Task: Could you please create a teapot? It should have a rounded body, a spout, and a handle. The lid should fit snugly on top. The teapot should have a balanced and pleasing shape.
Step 28:
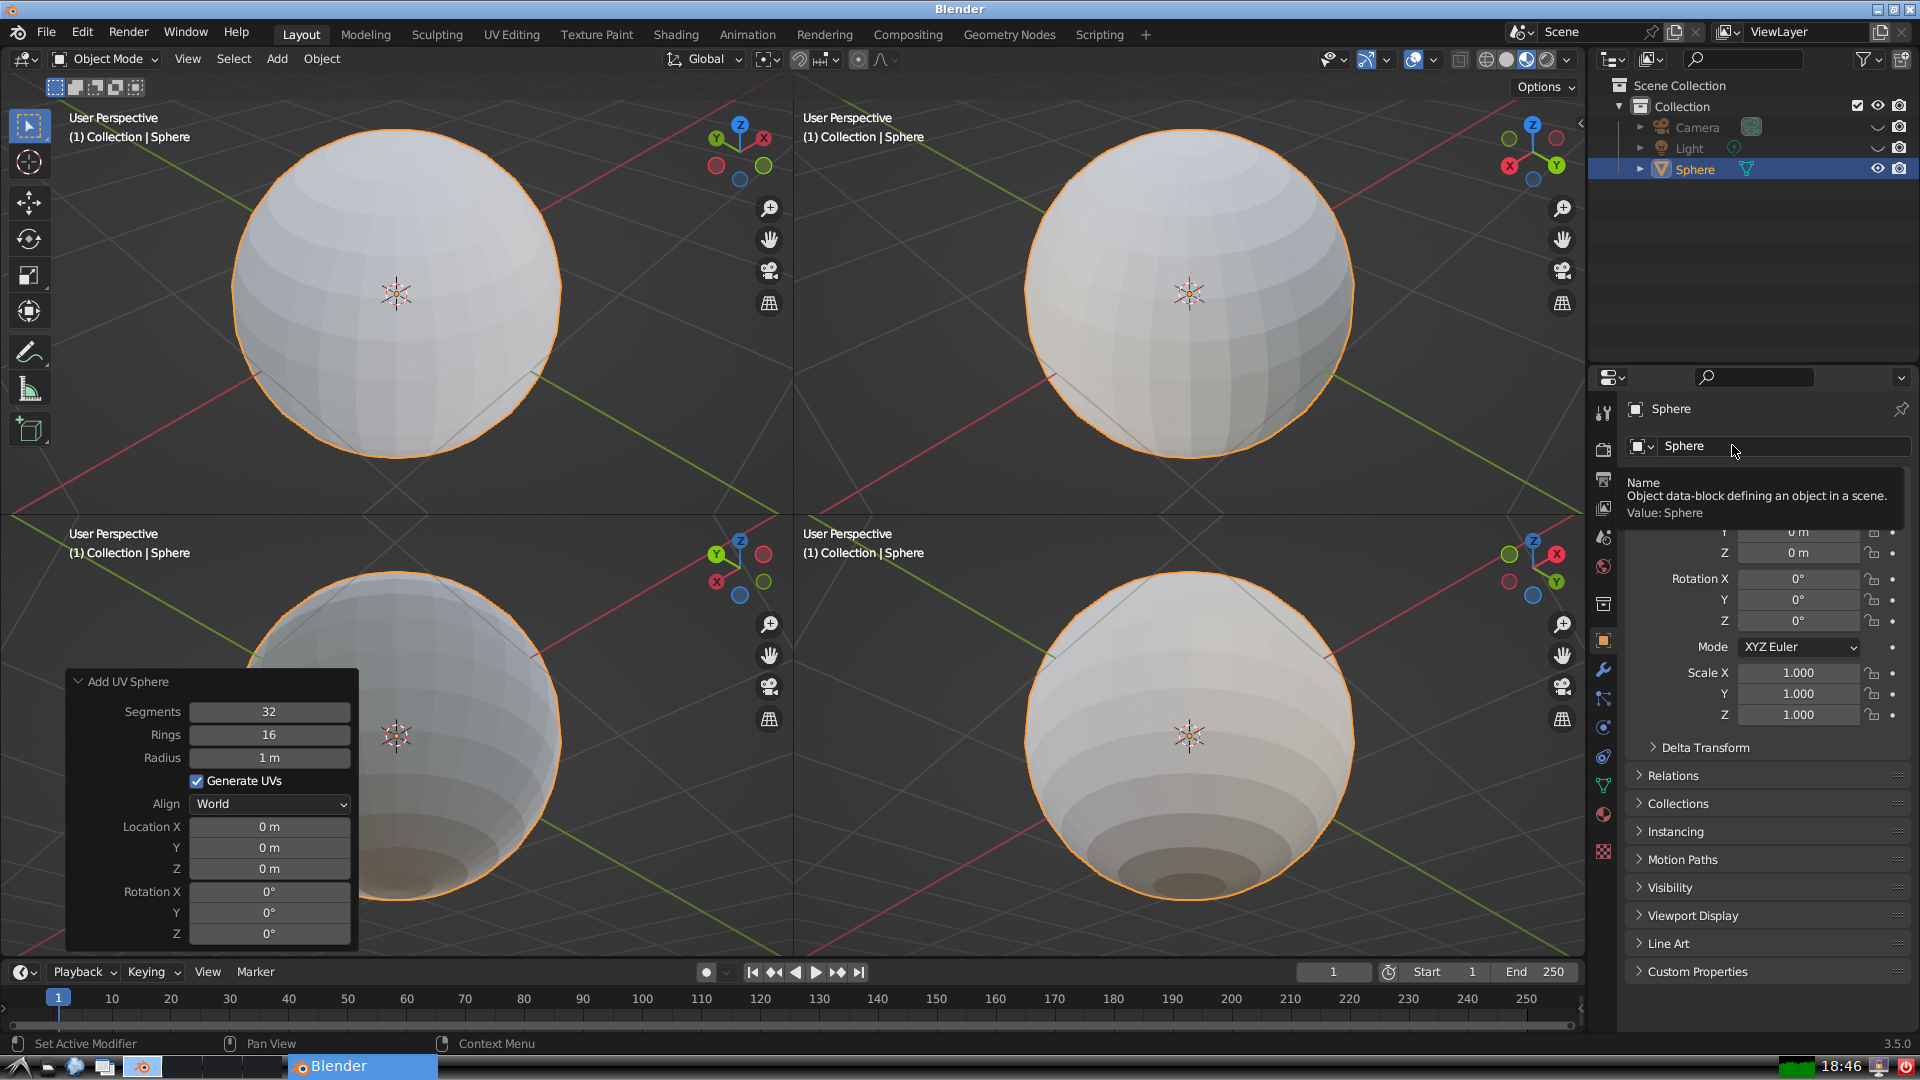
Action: click: no